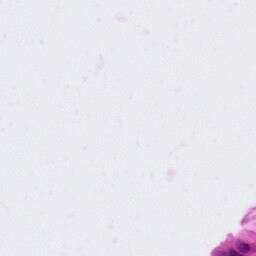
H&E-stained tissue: Colon